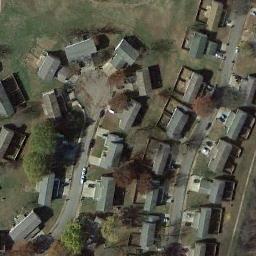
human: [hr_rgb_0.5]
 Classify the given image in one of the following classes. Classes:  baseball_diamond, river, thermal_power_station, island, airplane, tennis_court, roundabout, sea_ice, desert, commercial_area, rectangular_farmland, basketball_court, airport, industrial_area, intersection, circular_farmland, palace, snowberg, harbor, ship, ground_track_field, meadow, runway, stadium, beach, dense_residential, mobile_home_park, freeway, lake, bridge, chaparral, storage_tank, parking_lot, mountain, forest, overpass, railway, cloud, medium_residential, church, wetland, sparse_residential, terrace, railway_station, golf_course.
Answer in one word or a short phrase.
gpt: medium_residential